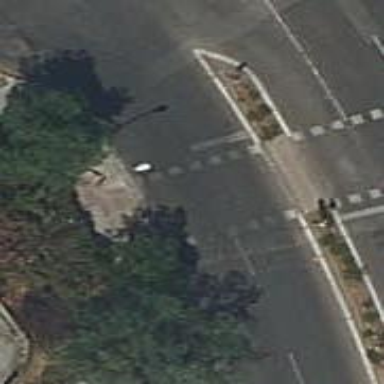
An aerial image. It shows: Road with traffic signals at crossing.